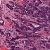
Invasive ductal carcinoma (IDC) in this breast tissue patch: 1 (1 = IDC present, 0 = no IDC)